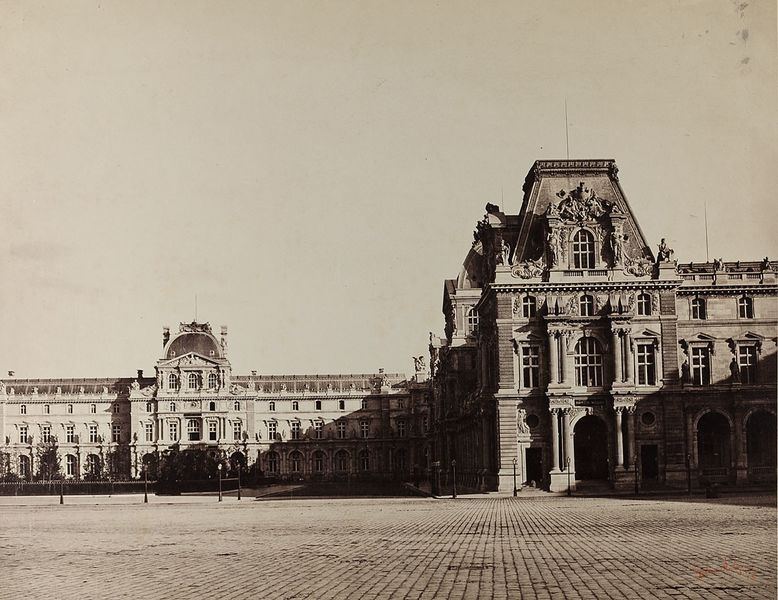
Titel: Pavillon Mollien, Louvre - Paris
Künstler: Gustave Le Gray
Standort: Hamburg
Institution: Museum für Kunst und Gewerbe Hamburg
Schlagwörter: fassade, foto, fotografie, photographie, photo, karton, museum, profanarchitektur, architekturfotografie, albumin, lichtbild, historische, architekturphotographie, bildwerke, angewandte und bildende kunst, hessische systematik, schwarzweißpositivverfahren, silbersalzverfahren, schwarzweißfotografie, gebäude, örtlichkeit, straße, stätte, straßen, plätze, albuminpapier